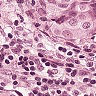
Metastatic tissue present: yes